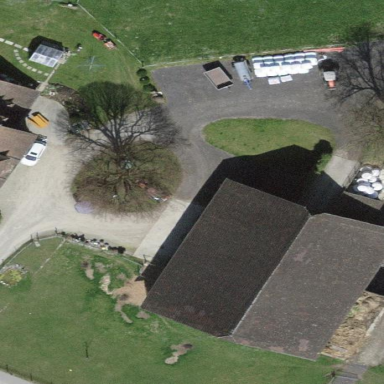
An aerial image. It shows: Farm auxiliary building.